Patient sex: M
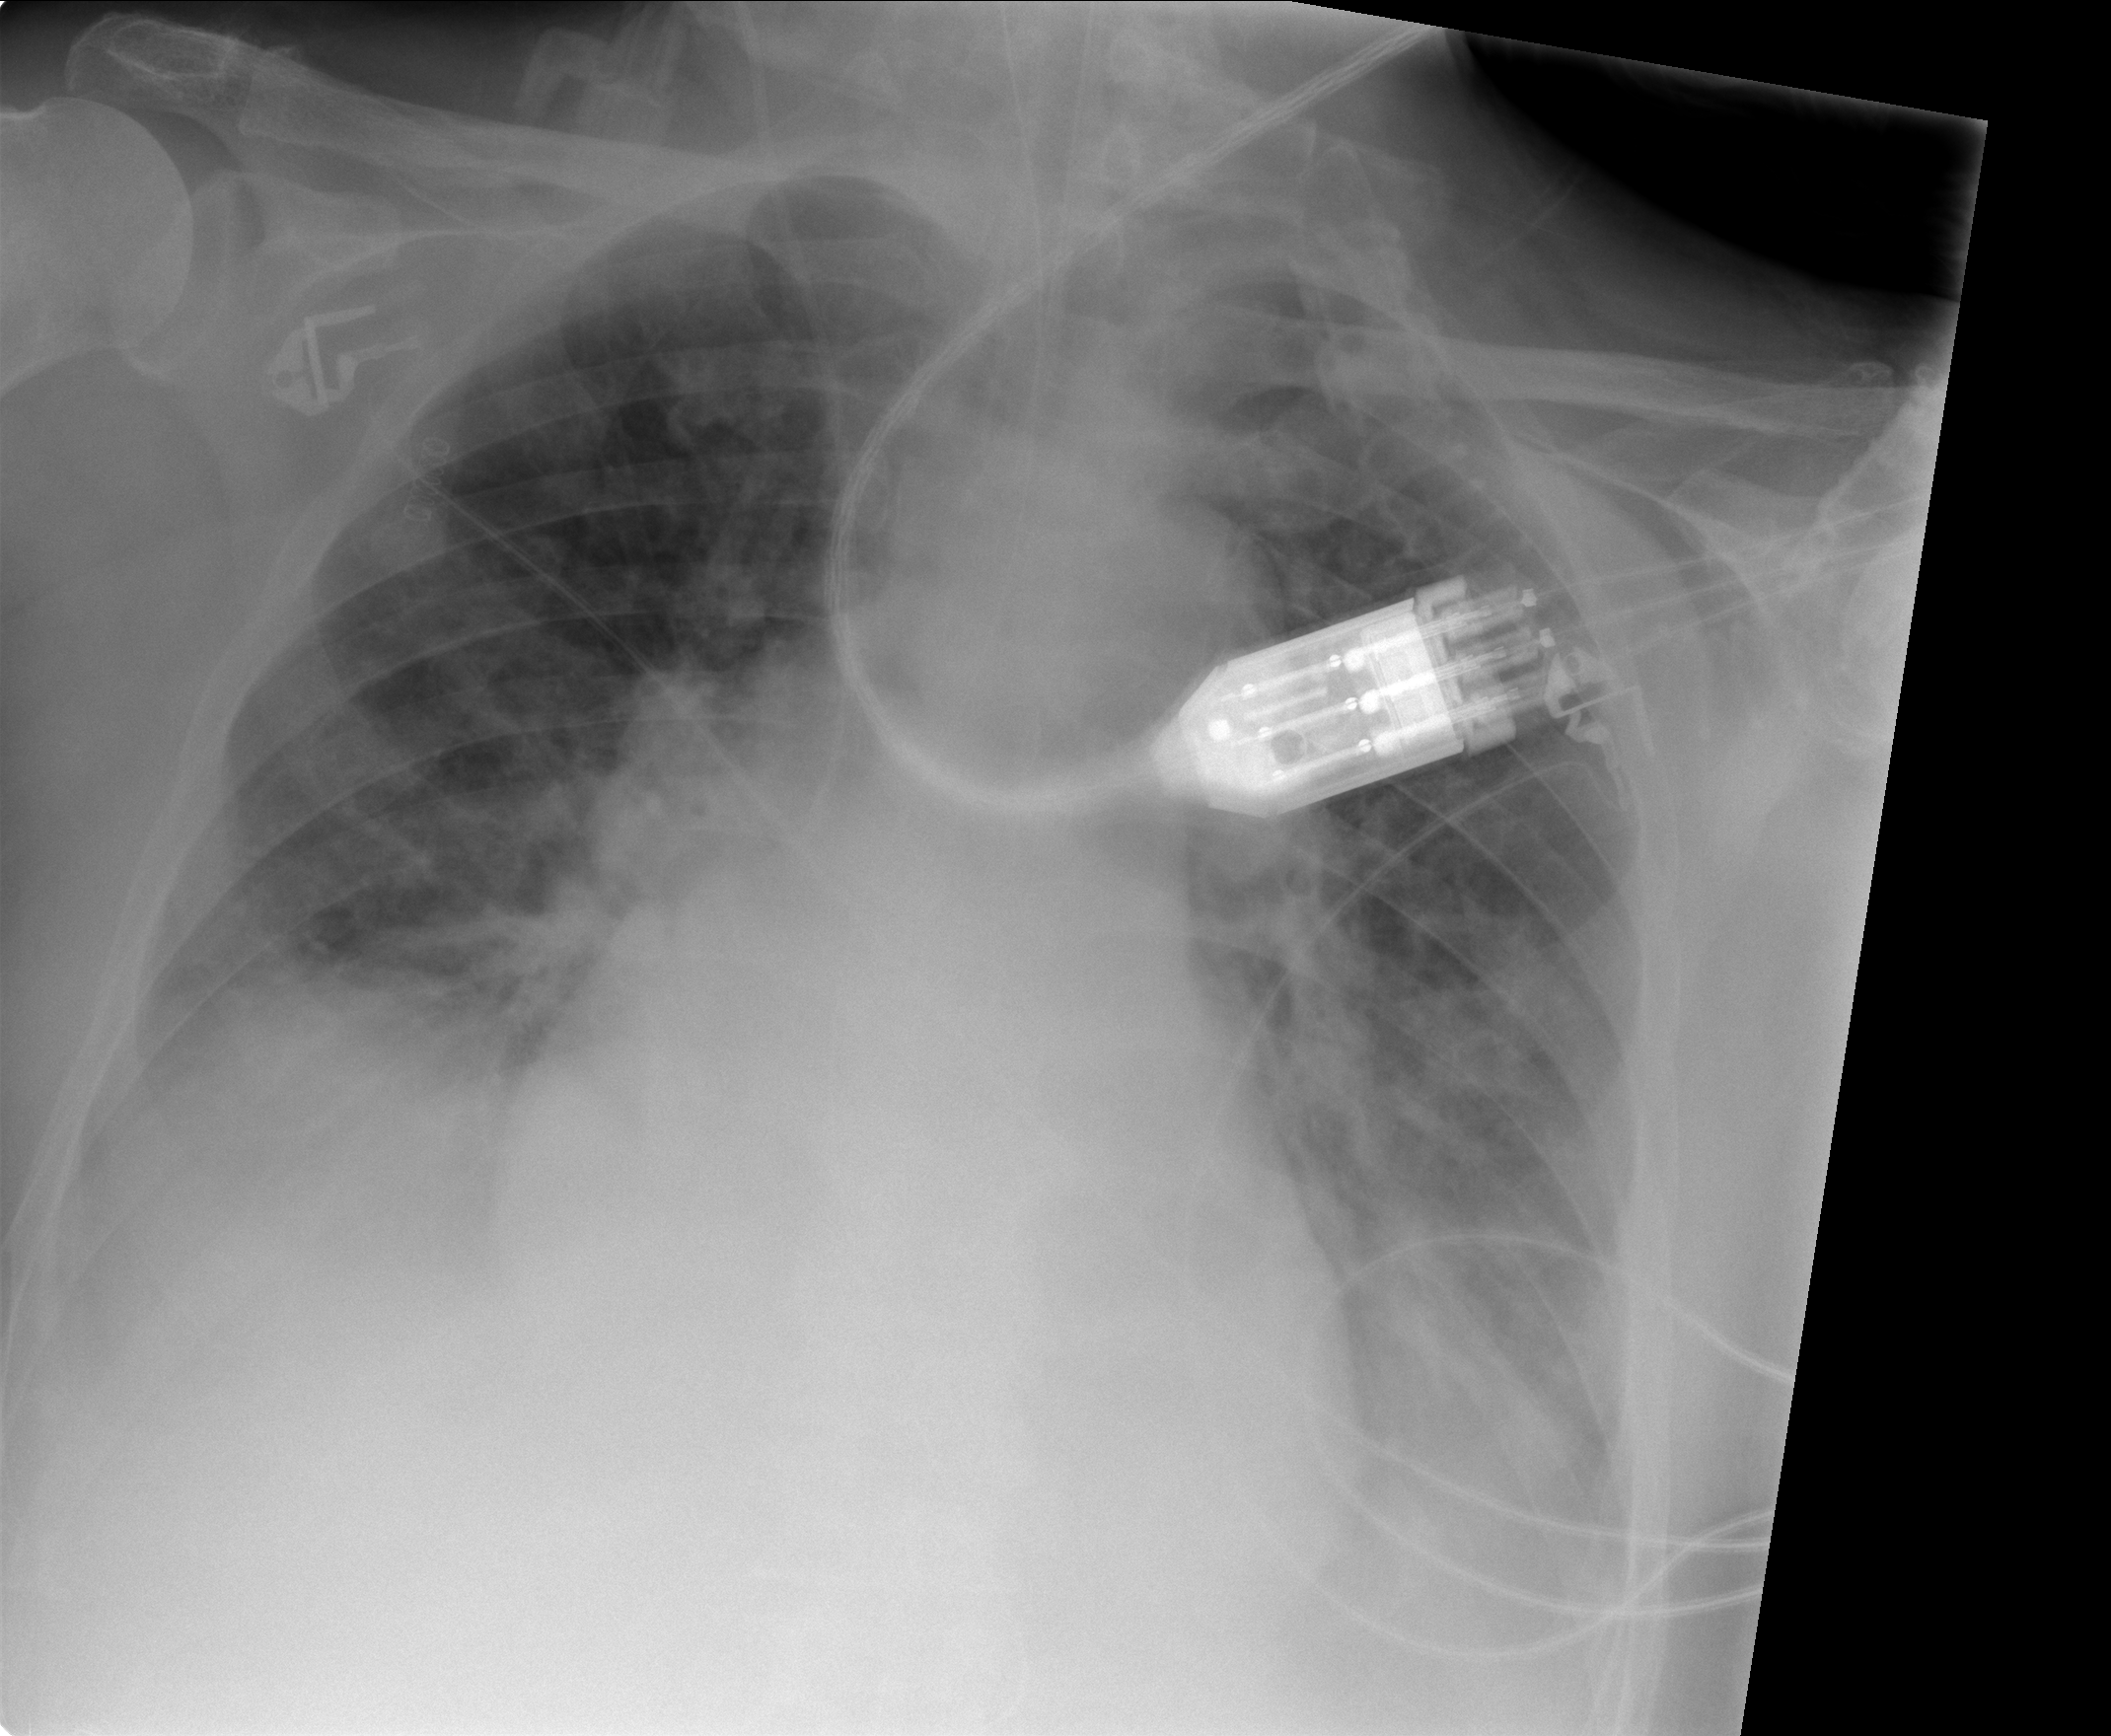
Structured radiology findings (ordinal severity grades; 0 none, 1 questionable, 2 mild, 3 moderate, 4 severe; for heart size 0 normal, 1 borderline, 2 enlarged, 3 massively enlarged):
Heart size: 2
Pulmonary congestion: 2
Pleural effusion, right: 2
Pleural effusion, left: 2
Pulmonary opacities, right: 3
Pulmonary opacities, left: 3
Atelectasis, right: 3
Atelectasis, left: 3